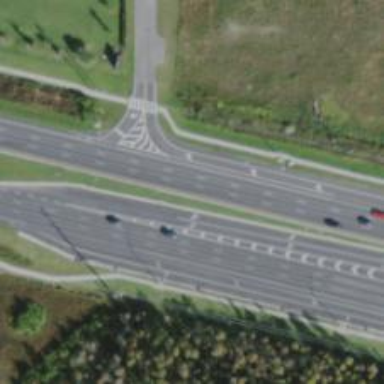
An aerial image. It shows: Asphalt road with primary link designation.